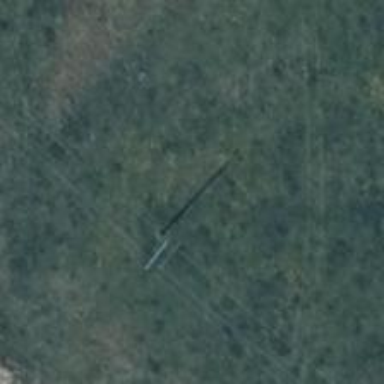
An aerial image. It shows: Power pole.